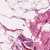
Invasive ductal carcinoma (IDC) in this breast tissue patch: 0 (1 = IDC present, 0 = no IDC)